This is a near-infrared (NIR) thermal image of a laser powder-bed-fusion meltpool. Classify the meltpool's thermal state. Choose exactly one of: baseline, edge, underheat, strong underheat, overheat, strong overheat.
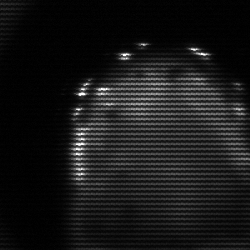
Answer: edge